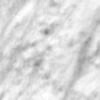
Label: no_change